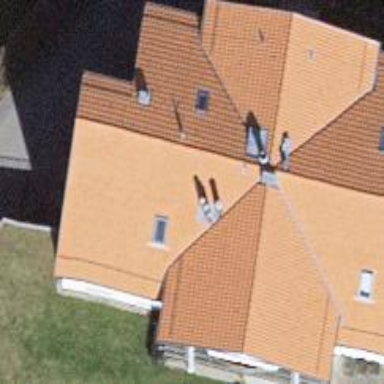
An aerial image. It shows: Gabled roof apartments building.